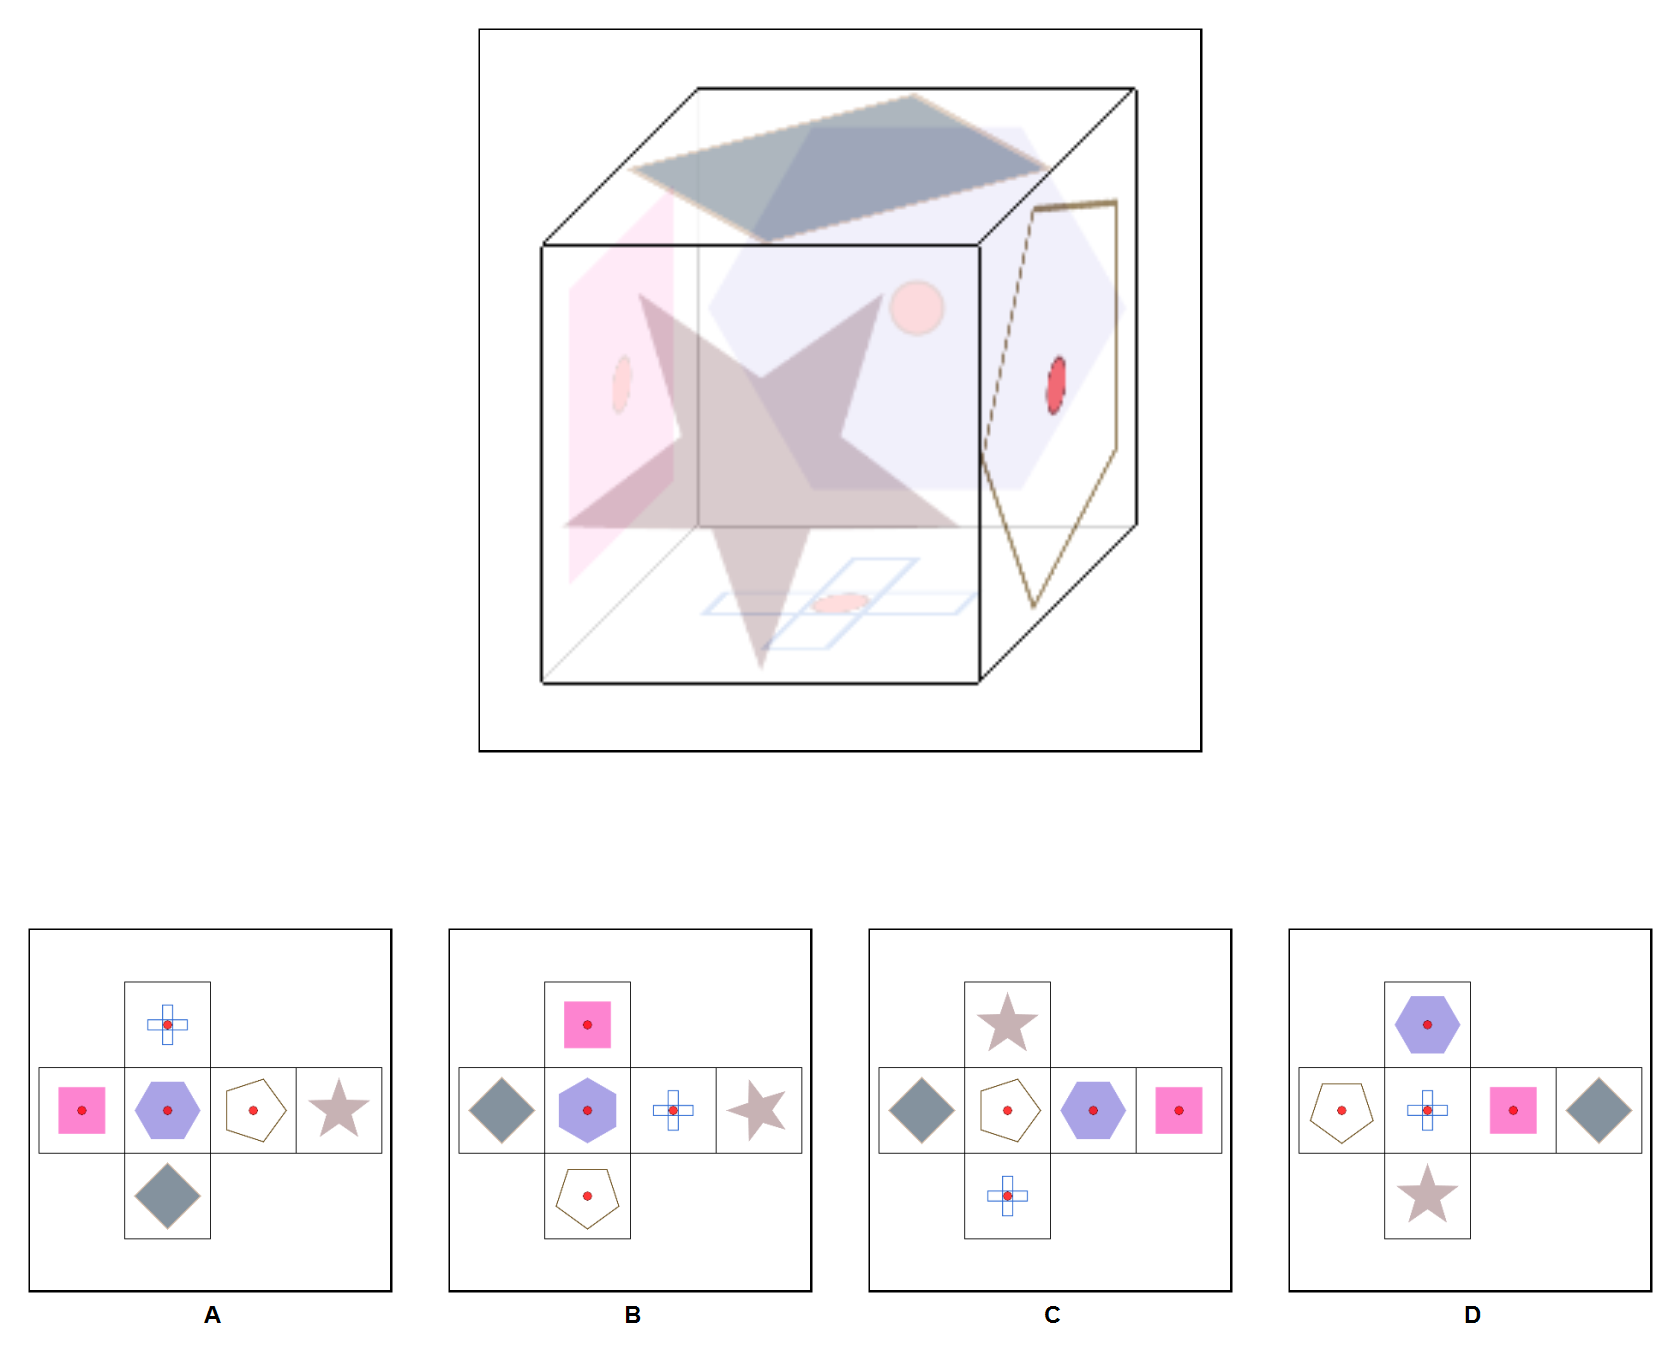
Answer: C